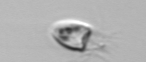
Label: Balanion